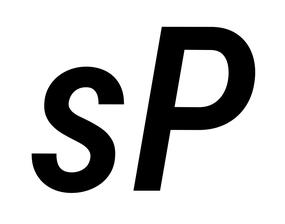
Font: Roboto-Italic_Condensed_Medium_Italic